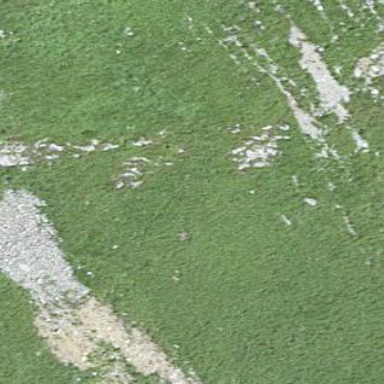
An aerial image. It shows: Natural scree.